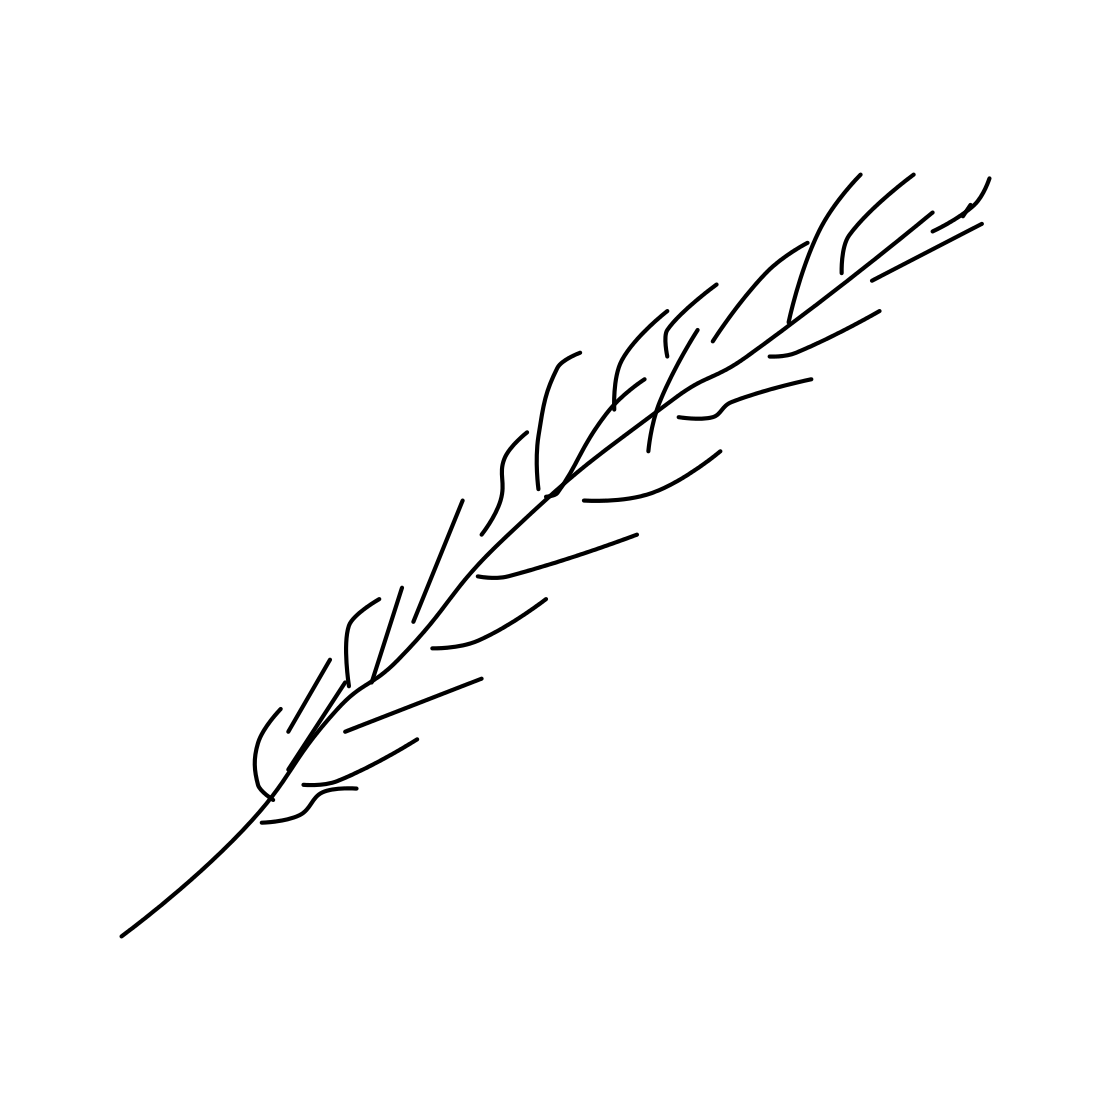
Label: feather